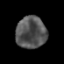
Tissue: prostate
Cell type: Epithelial cells
Senescence score: 0.3531
Nuclear area (px): 952
Mean DAPI intensity: 84.124